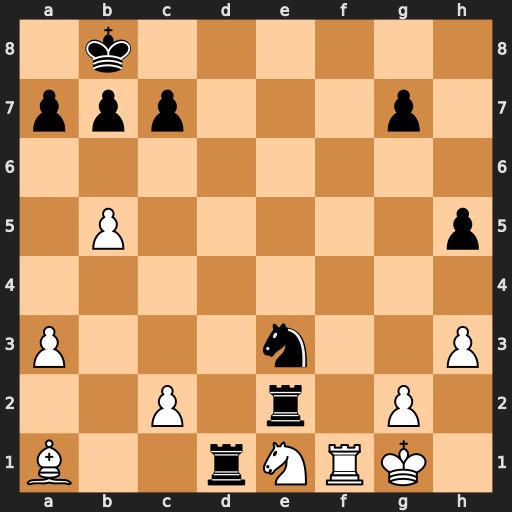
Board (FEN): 1k6/ppp3p1/8/1P5p/8/P3n2P/2P1r1P1/B2rNRK1
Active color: w
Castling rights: -
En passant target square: -
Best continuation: Rf8+ Rd8 Rxd8#